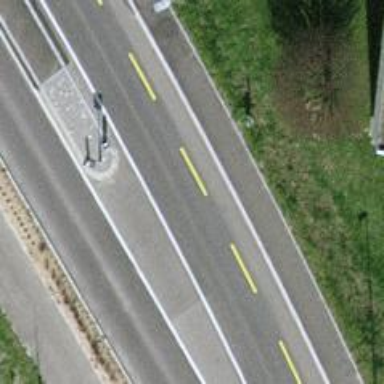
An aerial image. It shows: Primary highway with dedicated lane for cyclists on the left.